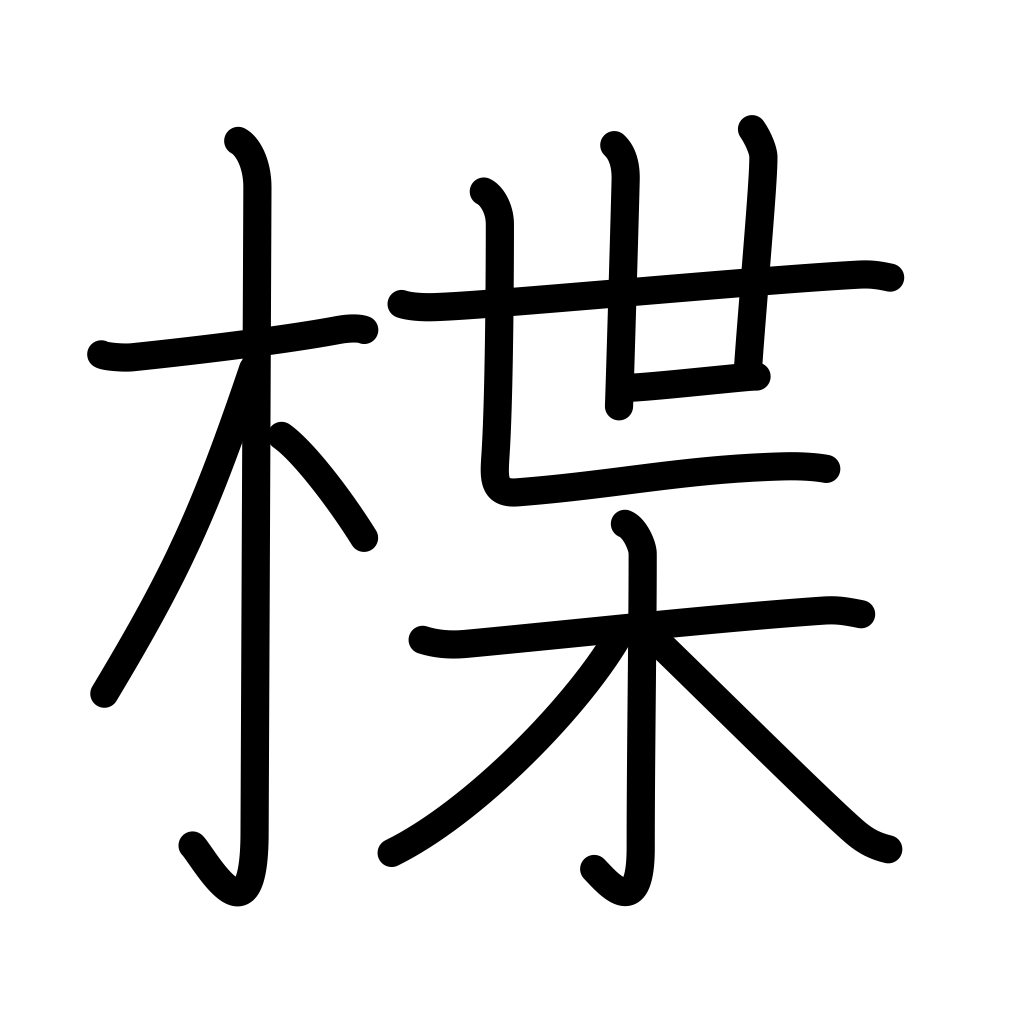
Meaning: lacquered dish